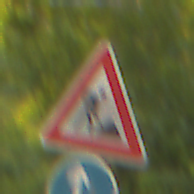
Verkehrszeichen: Arbeitsstelle
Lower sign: VorgeschriebeneFahrtrichtungGeradeausOderRechts
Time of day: SunriseSunset
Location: Outdoor (RoadRail)
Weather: Clear
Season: NotSpecified
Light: Natural